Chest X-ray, PA view. Patient: 16 years old, sex F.
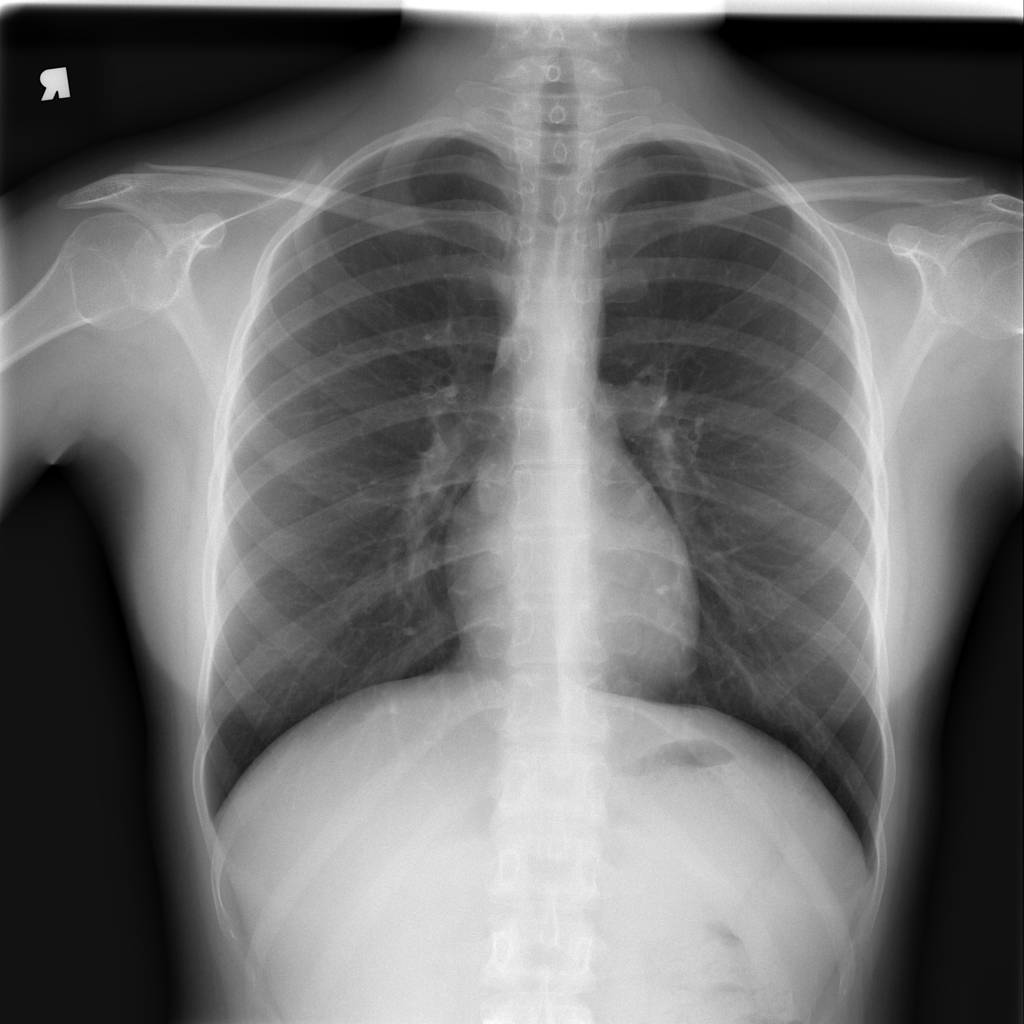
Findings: No Finding